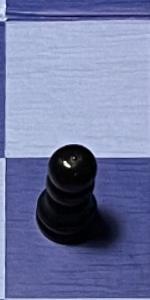
Label: Pawn_Black